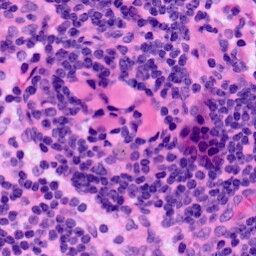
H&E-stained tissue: LymphNode